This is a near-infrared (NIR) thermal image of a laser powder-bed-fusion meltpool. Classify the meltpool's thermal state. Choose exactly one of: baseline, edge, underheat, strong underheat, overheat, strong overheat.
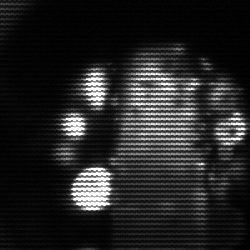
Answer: strong underheat